Question: In the CRM solution that I am working on, I have a custom entity called 'Car'. When I click to see the form belonging to the entity, I see a bunch of fields on the right that I can drag & drop onto the main form.
My question is, how do I identify which of these form fields are default ones provided by Dynamics CRM and which are custom ones made by someone working on the solution before me?

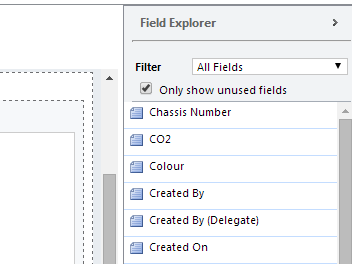
Answer: In case field is custom it will contain some prefix - like new_car e.t.c.